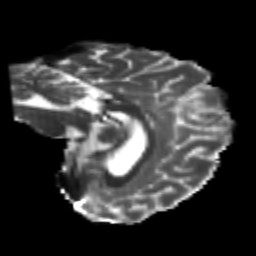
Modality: T2w
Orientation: sagittal
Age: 24
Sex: male
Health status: healthy
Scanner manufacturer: philips
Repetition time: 7.385 s
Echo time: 0.08599 s